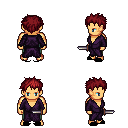
a pixel art fantasy rpg character, male body template, human, tanned skin, purple robe, teal pants, brunette bedhead hairstyle, black slippers, dagger, four views (front, back, left, right), 2x2 character sprite sheet, small pixel art, hard edges, no anti-aliasing